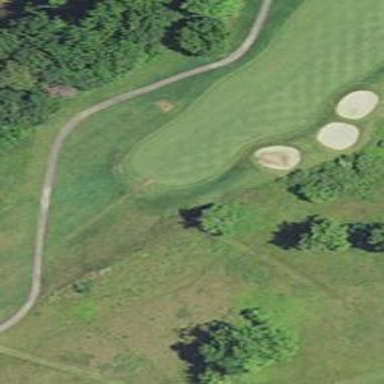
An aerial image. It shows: Service road designated as golf cart path.